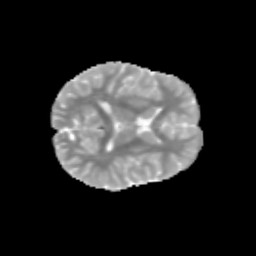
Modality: MD
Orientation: axial
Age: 10
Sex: female
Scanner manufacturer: siemens
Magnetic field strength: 3 T
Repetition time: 3.8 s
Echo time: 0.07 s